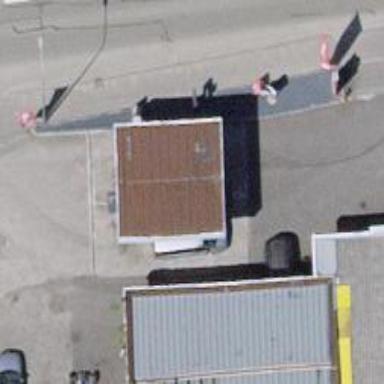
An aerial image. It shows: Fuel station.